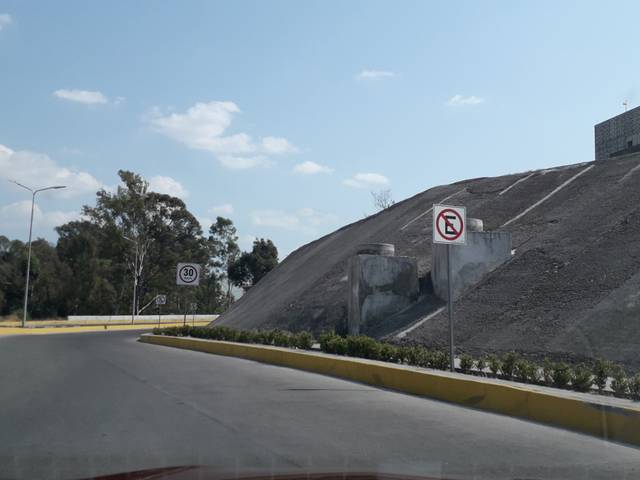
Region: Mexico
Coordinates: 19.032, -98.226